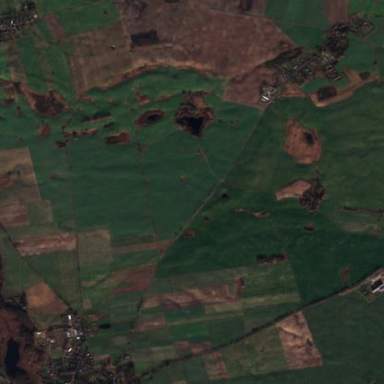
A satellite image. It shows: Picturesque farmland scene.